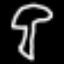
Label: mushroom